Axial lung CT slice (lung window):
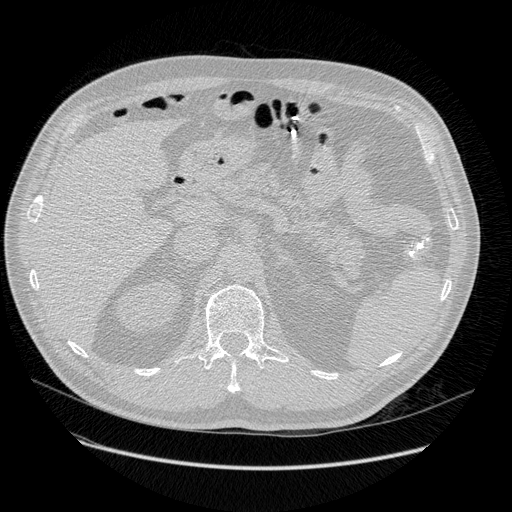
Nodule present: no